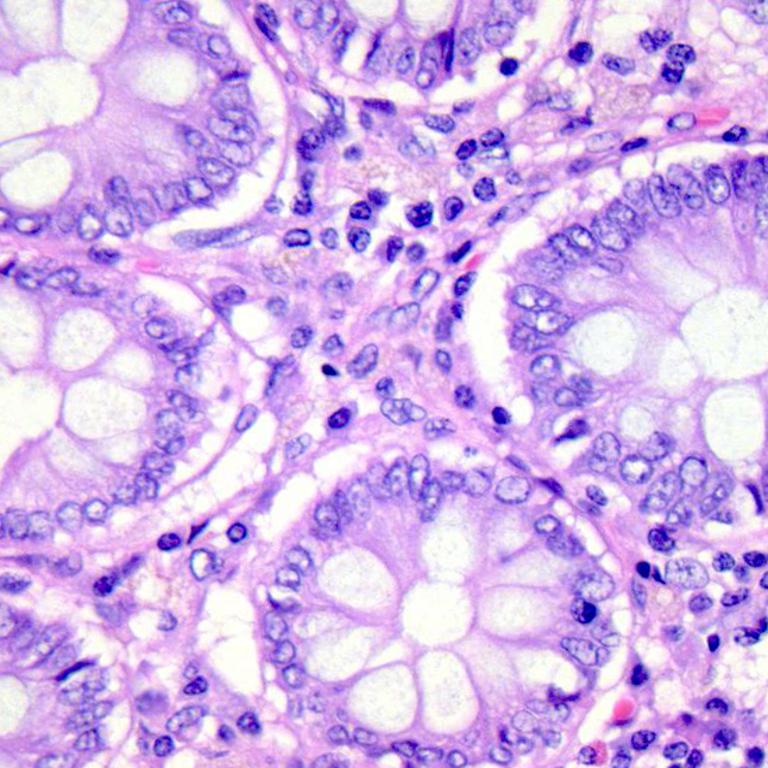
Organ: colon
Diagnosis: benign